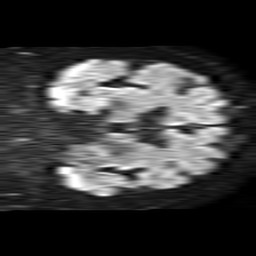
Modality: TRACE
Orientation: coronal
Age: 80
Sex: male
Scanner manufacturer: philips
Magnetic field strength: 1.5 T
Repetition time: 4.6 s
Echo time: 0.08631 s